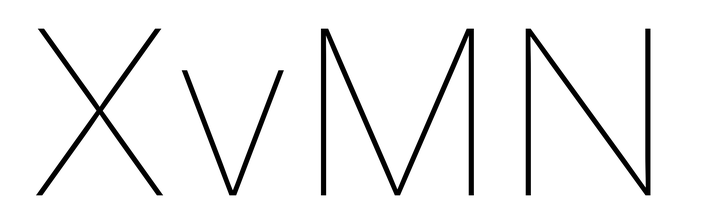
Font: Inter_Thin